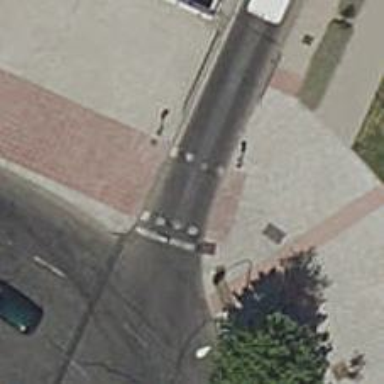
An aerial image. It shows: Road crossing with traffic signals.